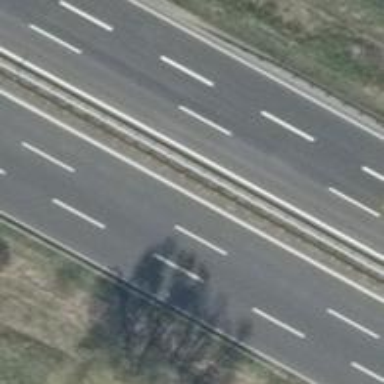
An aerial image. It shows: Asphalt motorway.